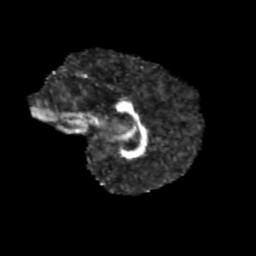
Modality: FA
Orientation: sagittal
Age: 9
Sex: female
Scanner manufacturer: siemens
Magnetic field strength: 3 T
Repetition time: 3.8 s
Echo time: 0.07 s